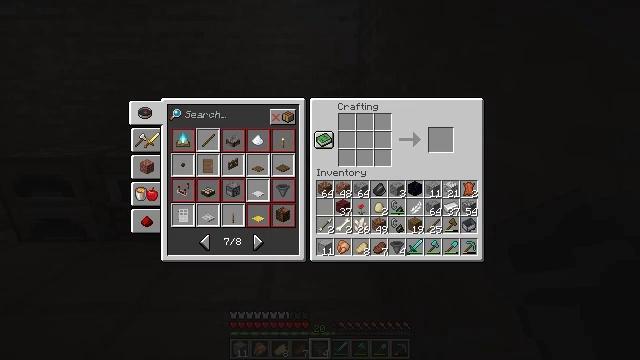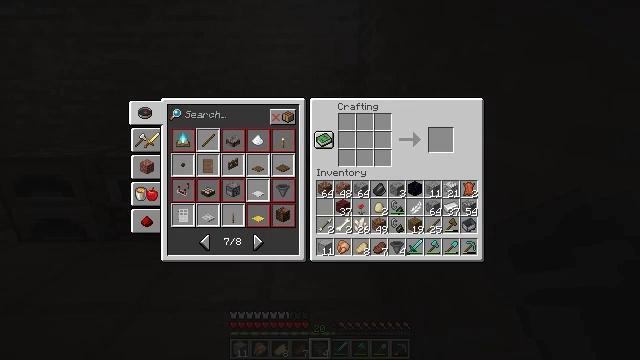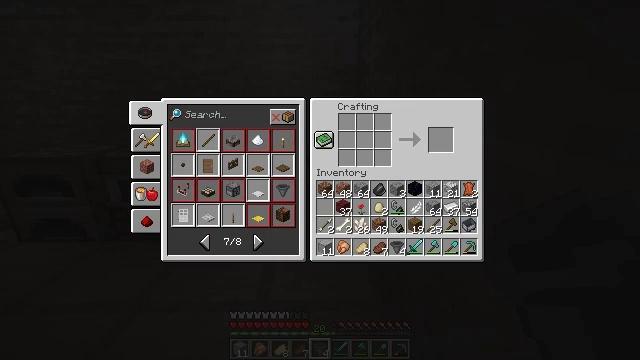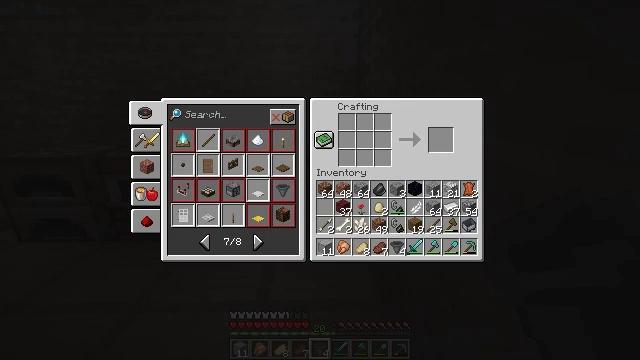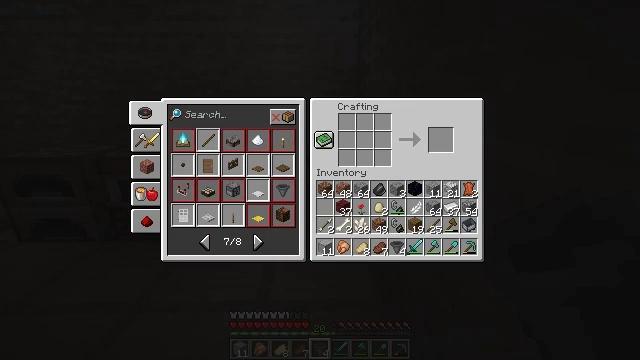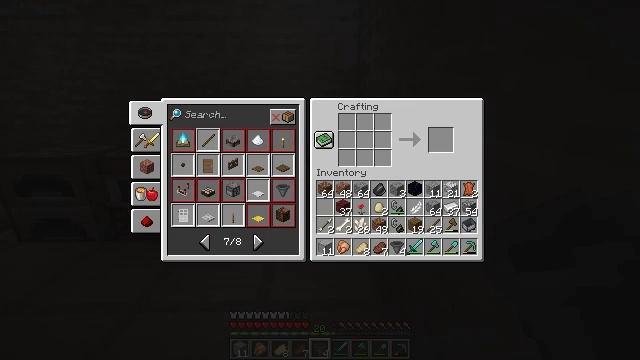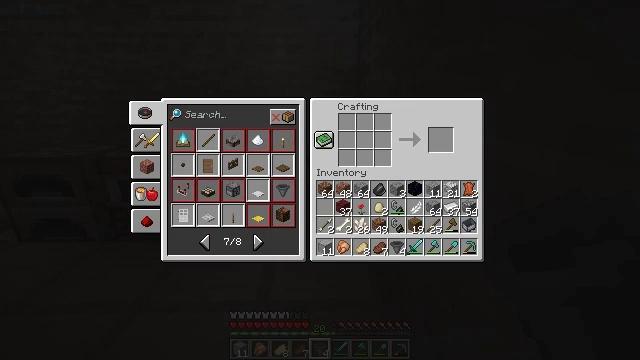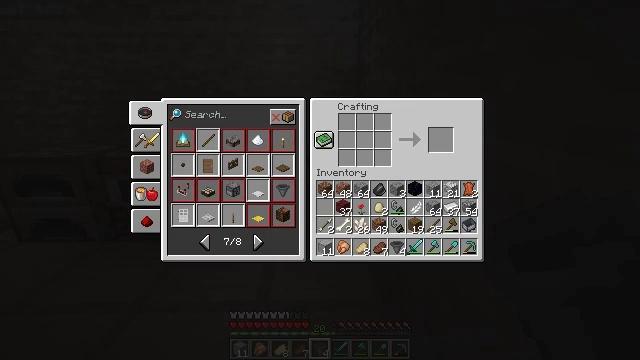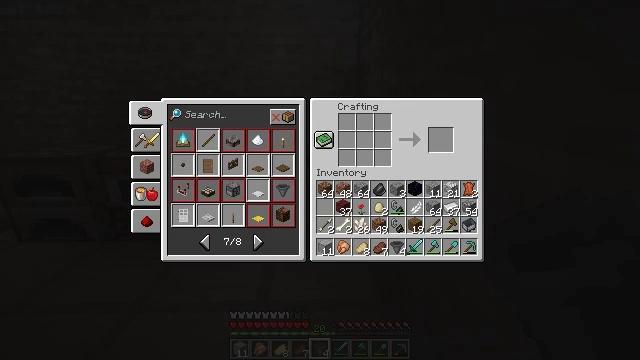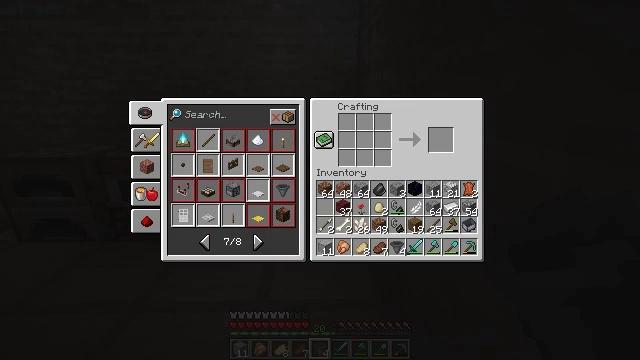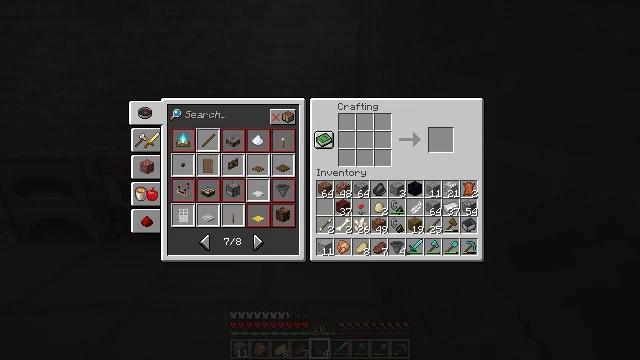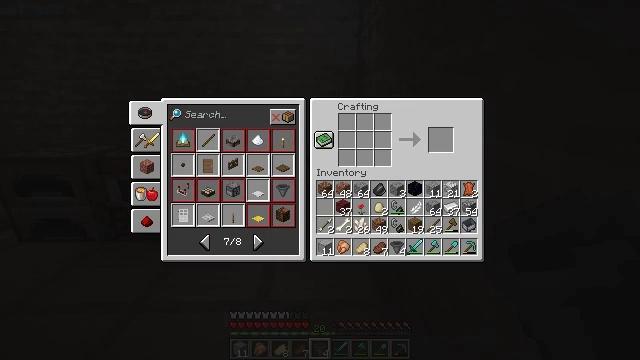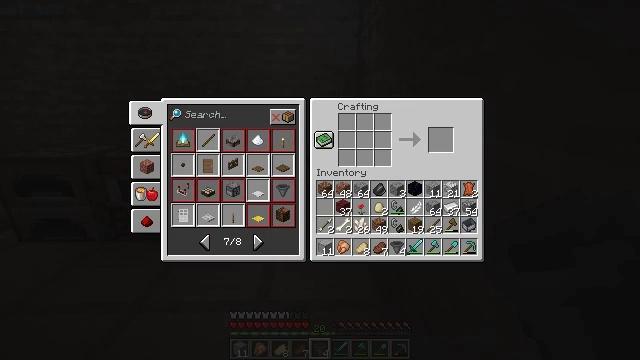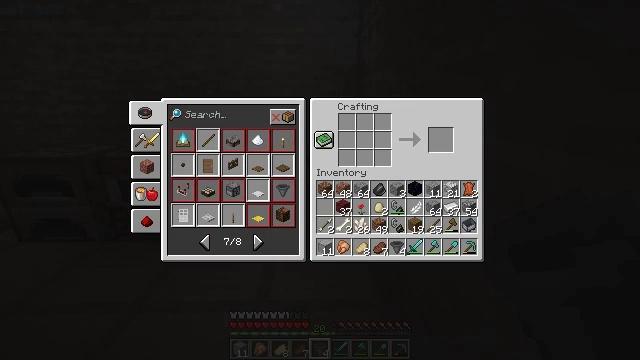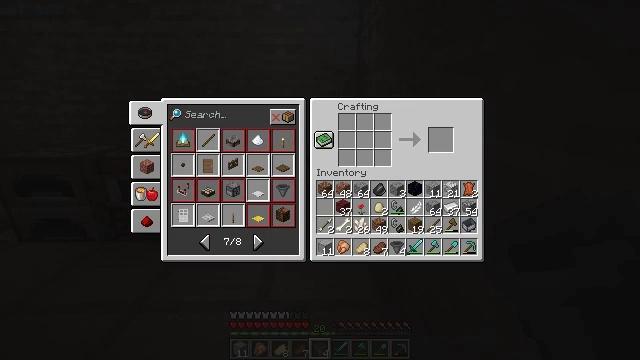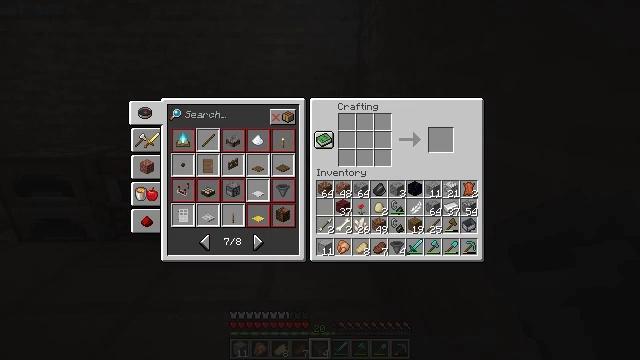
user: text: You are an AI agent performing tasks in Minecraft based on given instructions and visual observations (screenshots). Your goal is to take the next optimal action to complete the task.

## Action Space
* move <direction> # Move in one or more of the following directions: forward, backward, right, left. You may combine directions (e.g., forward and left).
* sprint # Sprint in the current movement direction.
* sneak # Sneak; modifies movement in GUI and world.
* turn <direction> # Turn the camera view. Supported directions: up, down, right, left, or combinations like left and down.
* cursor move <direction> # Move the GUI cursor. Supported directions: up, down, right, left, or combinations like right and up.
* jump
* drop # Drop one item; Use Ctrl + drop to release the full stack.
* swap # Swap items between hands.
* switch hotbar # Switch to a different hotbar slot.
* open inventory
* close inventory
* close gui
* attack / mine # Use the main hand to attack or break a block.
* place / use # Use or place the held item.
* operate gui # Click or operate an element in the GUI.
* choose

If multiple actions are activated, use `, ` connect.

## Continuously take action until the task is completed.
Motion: motion action
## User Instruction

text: Craft the hopper minecart by combining a hopper and minecart.
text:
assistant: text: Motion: no_op
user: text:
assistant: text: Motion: no_op
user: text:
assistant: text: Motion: no_op
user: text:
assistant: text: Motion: no_op
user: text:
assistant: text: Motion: no_op
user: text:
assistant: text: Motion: no_op
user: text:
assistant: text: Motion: no_op
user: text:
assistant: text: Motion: no_op
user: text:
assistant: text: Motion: no_op
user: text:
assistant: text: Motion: no_op
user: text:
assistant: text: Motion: no_op
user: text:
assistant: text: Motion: no_op
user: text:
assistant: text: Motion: no_op
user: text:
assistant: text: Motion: no_op
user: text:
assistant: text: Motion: no_op
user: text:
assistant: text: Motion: no_op
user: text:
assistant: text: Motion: no_op
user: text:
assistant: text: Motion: no_op
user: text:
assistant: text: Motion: no_op
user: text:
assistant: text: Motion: no_op
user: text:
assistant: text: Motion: no_op
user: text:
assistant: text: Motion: no_op
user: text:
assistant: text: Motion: no_op
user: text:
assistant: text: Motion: no_op
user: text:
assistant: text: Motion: no_op
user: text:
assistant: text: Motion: no_op
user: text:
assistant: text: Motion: no_op
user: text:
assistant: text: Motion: no_op
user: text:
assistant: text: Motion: no_op
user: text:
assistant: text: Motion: no_op